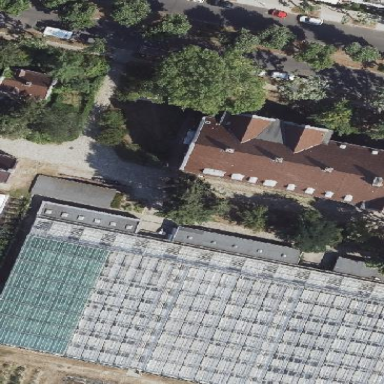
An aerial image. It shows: Greenhouse.